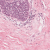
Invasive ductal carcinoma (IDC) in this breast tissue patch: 0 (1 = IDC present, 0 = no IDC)